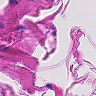
Metastatic tissue present: no